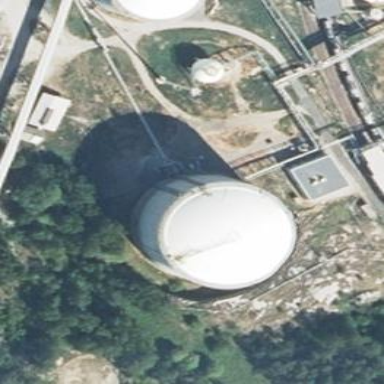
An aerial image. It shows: Storage tank building.